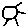
Label: sun